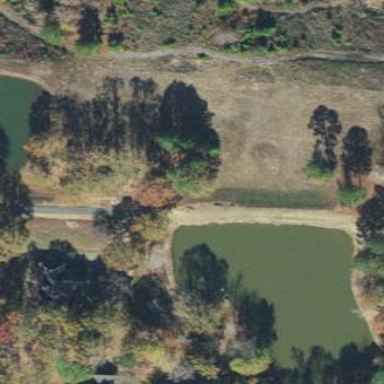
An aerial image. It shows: Serene pond surrounded by nature.